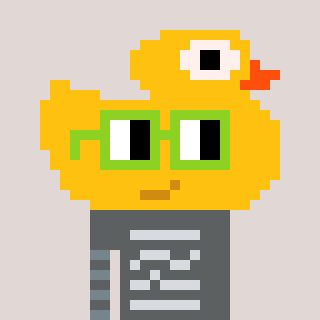
a pixel art character with square light green glasses, a ducky-shaped head and a darkbrown-colored body on a warm background